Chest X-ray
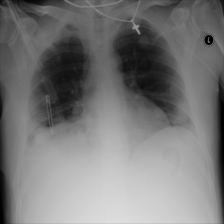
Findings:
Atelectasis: negative
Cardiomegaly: negative
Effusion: negative
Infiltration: negative
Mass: negative
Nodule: negative
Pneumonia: negative
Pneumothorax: negative
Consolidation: negative
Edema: negative
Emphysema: negative
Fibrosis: negative
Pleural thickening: negative
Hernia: negative